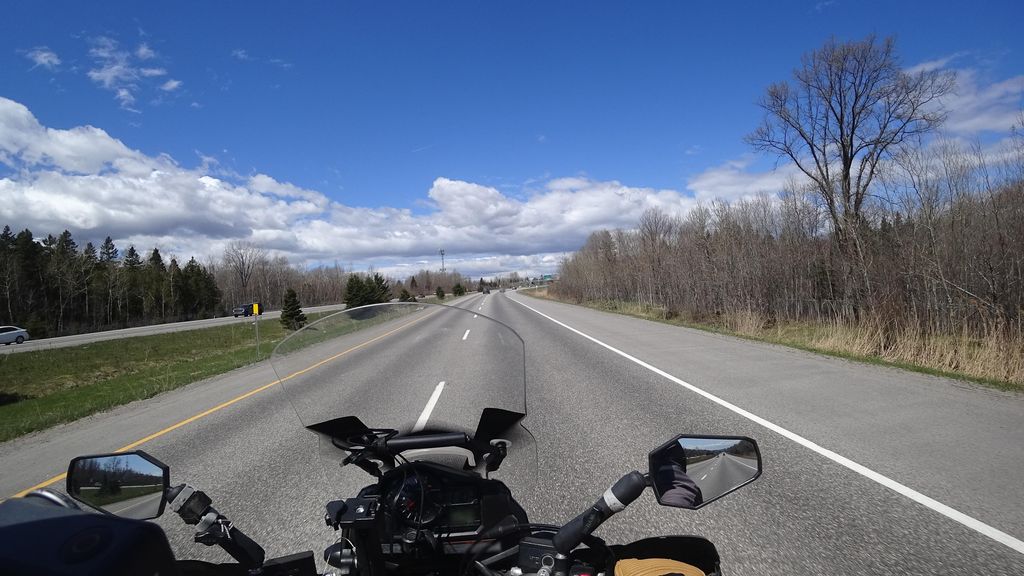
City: quebec_city